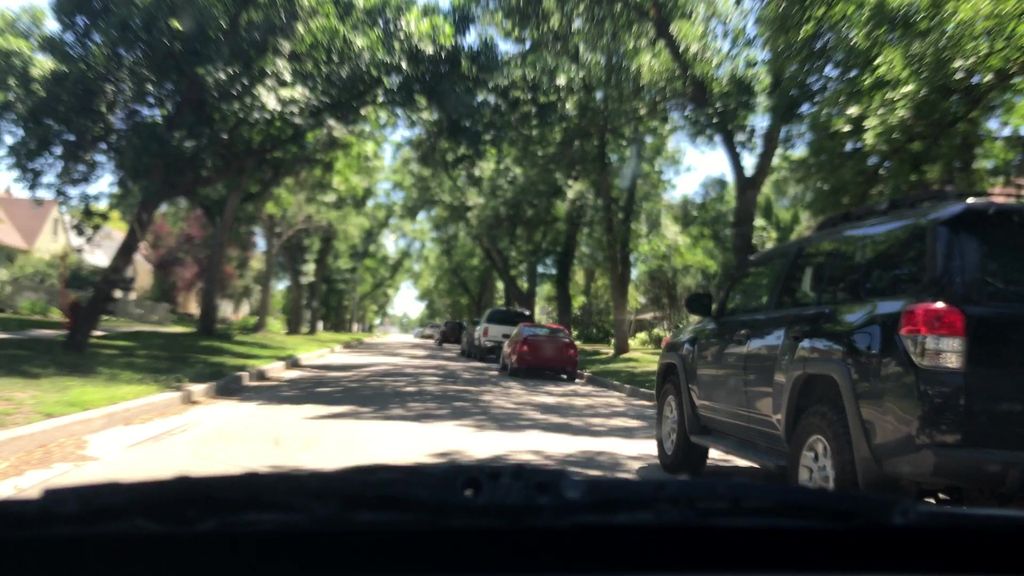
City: winnipeg